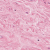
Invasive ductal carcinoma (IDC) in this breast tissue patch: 0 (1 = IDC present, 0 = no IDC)